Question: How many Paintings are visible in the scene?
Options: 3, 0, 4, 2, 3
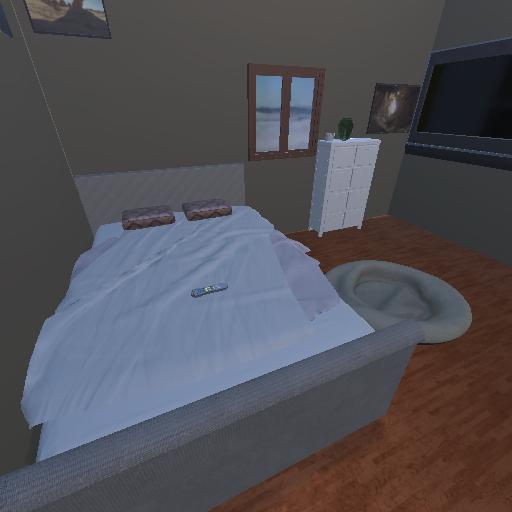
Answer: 3